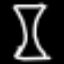
Label: hourglass